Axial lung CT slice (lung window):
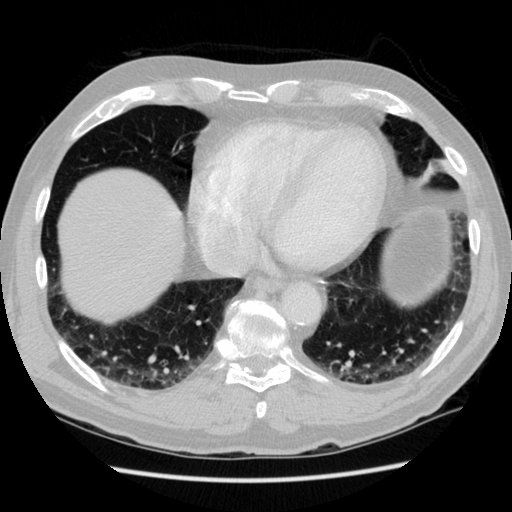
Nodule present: no